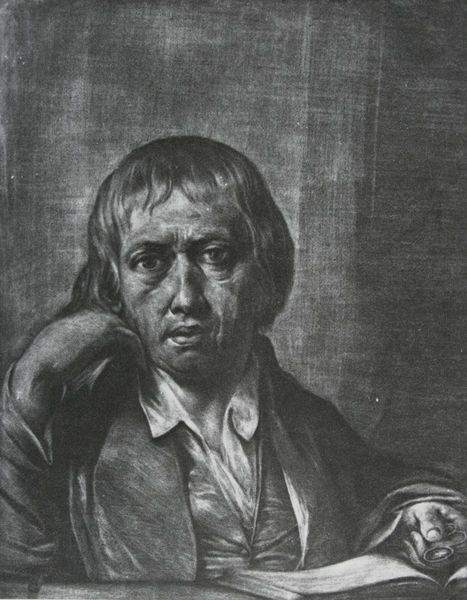
Titel: Selbstporträt
Künstler: James Barry
Standort: London
Institution: British Museum
Schlagwörter: blätter, gemälde, hand, kopf, mann, weiß, brust, ellbogen, finger, frisur, grau, mund, nase, schwarz, stirn, stützen, tisch, zeichnung, blick, anzug, hemd, jacke, jung, arm, augen, falten, gesicht, kragen, bildnis, hände, portrait, porträt, haare, halbfigur, bruststück, en face, frontal, gebeugt, kinn, knopf, lippen, schulter, traurig, ruhe, studie, grafik, graphik, romantik, ernst, lesen, melancholie, melancholisch, ellenbogen, jacket, weste, schere, buch, kohle, schwarzweiss, radierung, stich, lithografie, brille, augenringe, bleistift, sschwarz, gekämmt, augengläser, veste, versunken, abstützen, aufgestützt, lupe, dürer, grautöne, lektüre, schreck, eindringlich, erschrocken, forschend, stirnrunzeln, mann haare